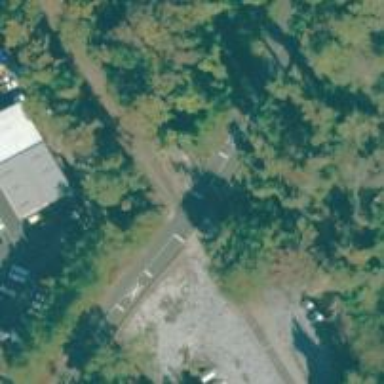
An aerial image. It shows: Railway level crossing.